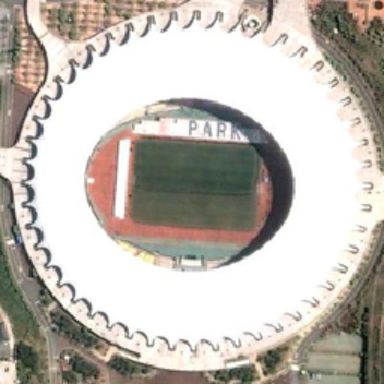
The stadium is round .